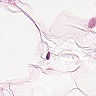
Metastatic tissue present: no